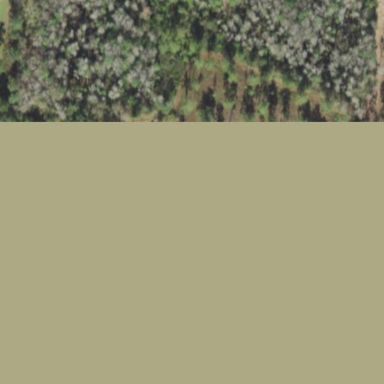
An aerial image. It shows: Needle-leaved woodland.